Question: So.. I am trying to get some data out of my database.
'''
function my_posts(PDO $dbh, $username) {
global $dbh;
$stmt = $dbh->prepare("
SELECT *
FROM users u
WHERE u.user_username = :username
");
$stmt->bindParam(":username", $username);
$stmt->execute();
return $stmt->fetchAll();
}
my_posts($dbh, $username);
$my_posts = my_posts($dbh, $username);
var_dump($my_posts);
var_dump($my_posts['restaurant']);
'''
When I > 'var_dump($my_posts);' I can see everything in my database.
But when I am trying to get a specific column, the result is null > 'var_dump($my_posts['restaurant']);'

How come?
array(1) { <URL> "2013-05-25 00:00:00" } }
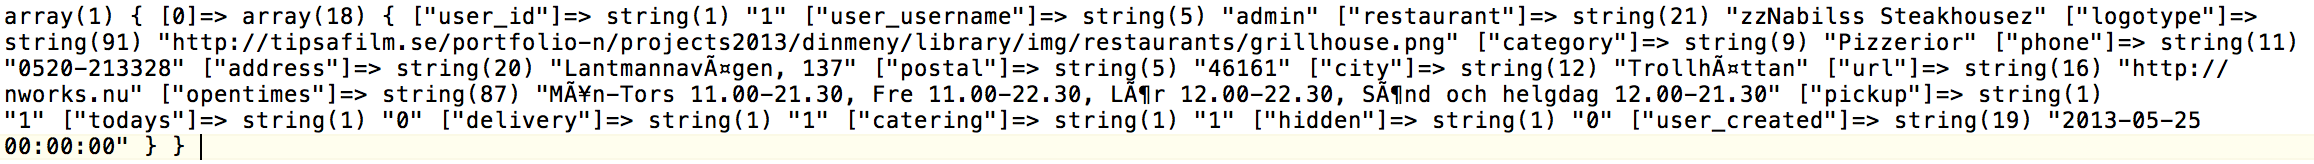
Answer: Your results are an array of arrays; the first array is for the rows, the second for the columns. So to get the first row you use '$my_posts[0]' and to get the restaurant column of the first row '$my_posts[0]['restaurant']'.